Field crop: tomato
Growth stage: 2
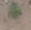
Species: solanum